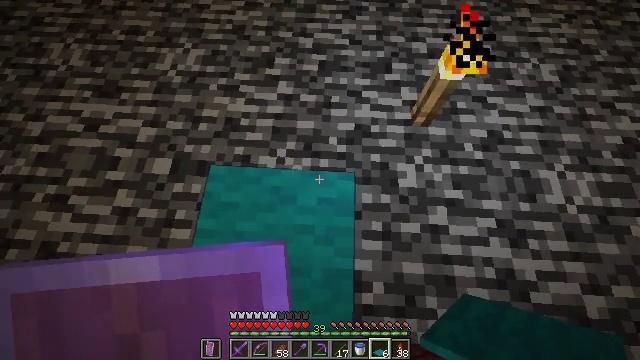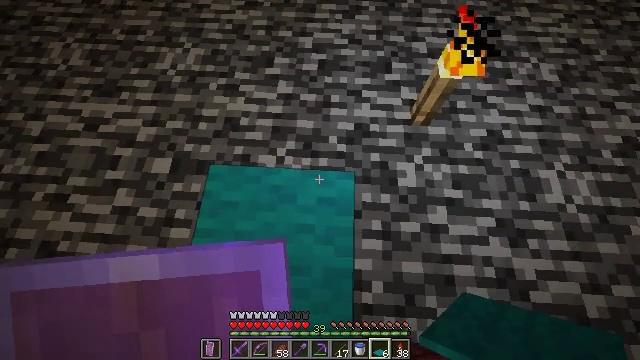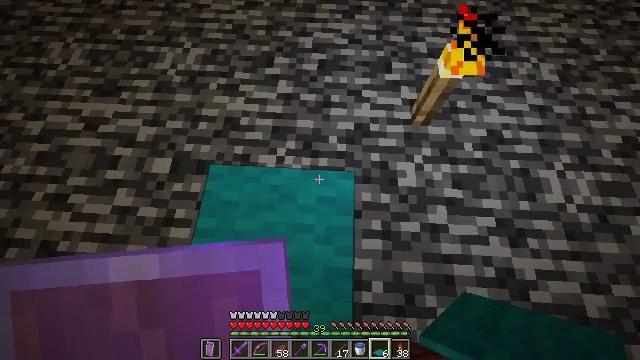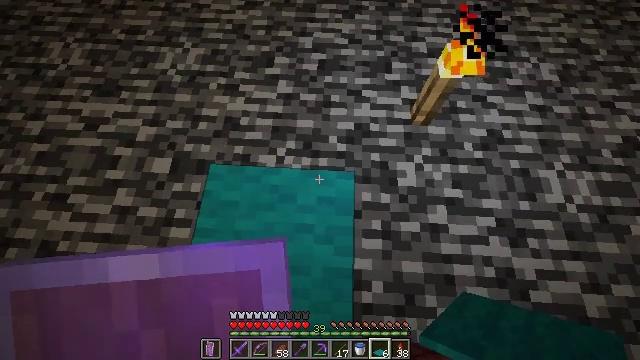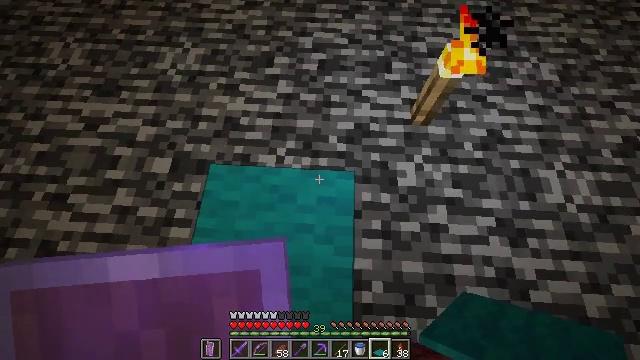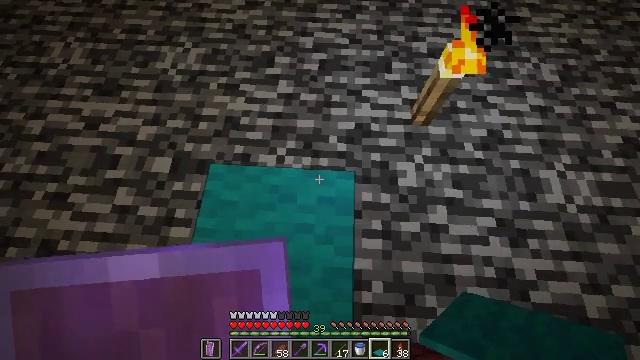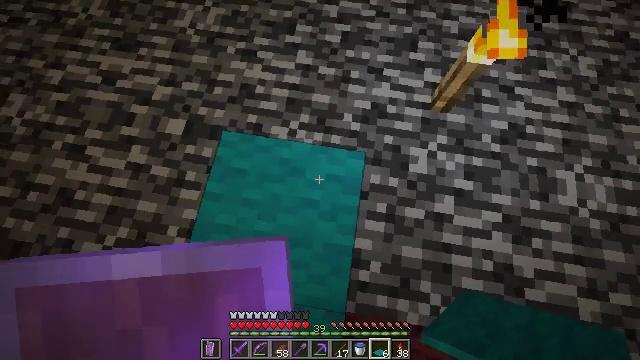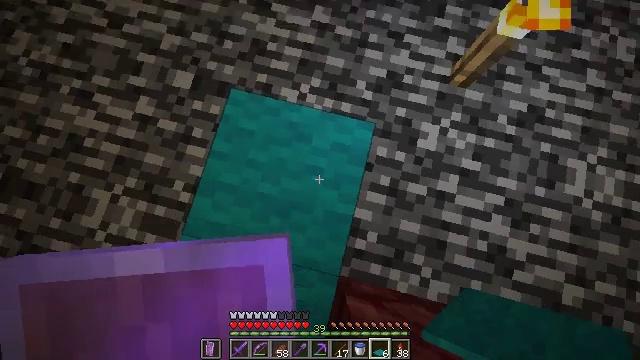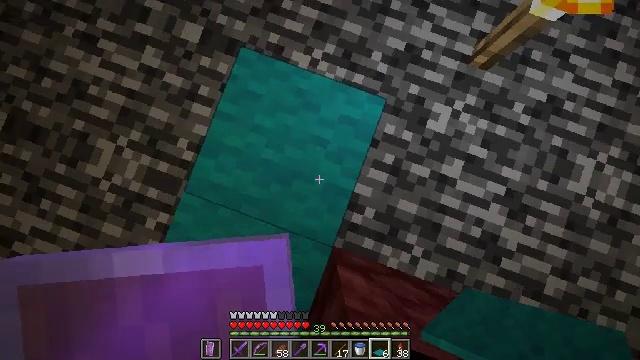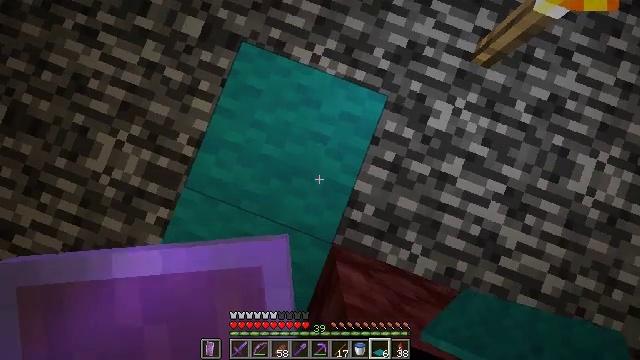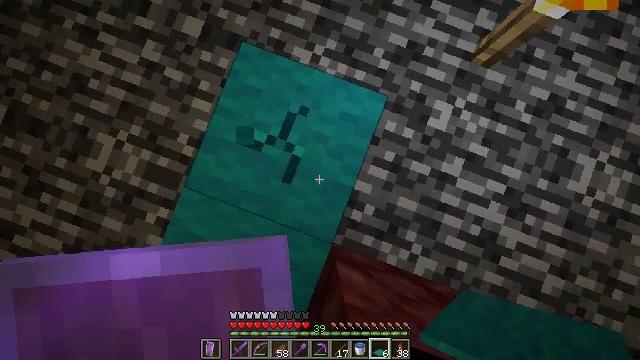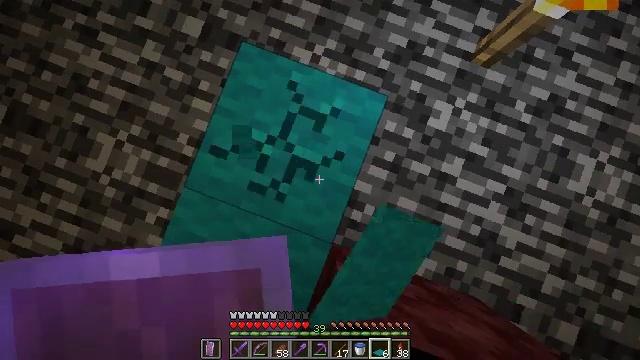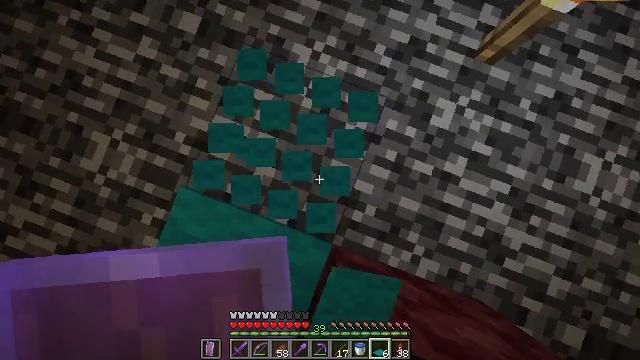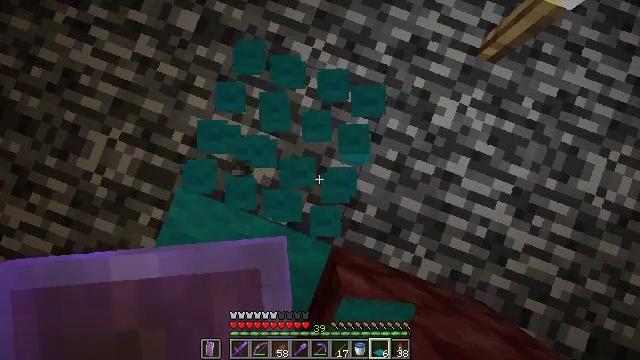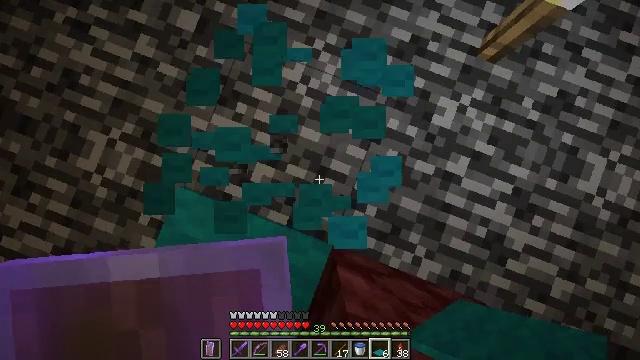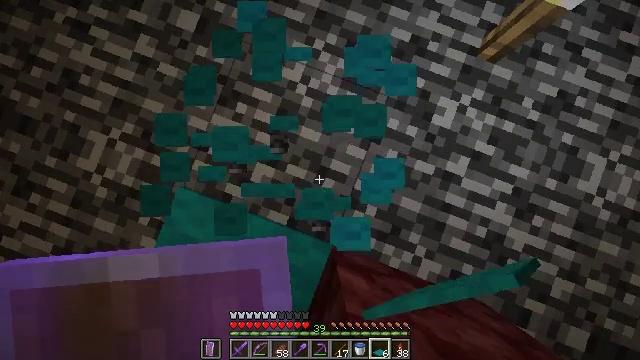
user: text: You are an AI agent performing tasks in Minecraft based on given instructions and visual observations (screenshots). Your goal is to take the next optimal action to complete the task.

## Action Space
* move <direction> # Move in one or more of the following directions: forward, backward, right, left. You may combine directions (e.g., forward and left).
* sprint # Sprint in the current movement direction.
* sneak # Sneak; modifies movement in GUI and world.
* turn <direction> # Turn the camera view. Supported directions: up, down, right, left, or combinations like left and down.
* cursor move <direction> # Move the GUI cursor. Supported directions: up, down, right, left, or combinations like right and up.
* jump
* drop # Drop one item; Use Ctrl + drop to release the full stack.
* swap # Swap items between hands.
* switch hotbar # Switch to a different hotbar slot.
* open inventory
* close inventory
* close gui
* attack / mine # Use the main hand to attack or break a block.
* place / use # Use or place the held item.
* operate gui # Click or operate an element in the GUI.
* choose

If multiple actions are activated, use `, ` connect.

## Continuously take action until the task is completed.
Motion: motion action
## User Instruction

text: mine block cyan carpet
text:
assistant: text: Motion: no_op
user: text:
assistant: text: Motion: no_op
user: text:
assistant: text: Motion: no_op
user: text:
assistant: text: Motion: no_op
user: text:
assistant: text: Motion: no_op
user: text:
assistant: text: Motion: turn left and down
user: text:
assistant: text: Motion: turn left and down
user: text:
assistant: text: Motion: turn left and down
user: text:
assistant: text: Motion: no_op
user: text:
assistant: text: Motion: attack / mine
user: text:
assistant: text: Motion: attack / mine
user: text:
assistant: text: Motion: attack / mine
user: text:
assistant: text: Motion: attack / mine
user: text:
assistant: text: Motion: attack / mine
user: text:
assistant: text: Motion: attack / mine
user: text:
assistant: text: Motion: attack / mine
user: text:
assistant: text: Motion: attack / mine
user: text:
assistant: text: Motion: no_op
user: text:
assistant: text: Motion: no_op
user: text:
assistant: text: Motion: move left
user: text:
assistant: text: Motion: move left, turn right
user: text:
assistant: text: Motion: move left, turn right and up
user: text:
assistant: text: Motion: move left, turn right and up
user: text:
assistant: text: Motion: turn right
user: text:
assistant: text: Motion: turn right
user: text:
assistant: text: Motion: turn right
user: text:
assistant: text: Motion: turn right and up
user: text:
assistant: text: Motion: turn right and up
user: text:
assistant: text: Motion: turn right and up
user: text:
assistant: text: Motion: turn right and up